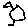
Label: bird